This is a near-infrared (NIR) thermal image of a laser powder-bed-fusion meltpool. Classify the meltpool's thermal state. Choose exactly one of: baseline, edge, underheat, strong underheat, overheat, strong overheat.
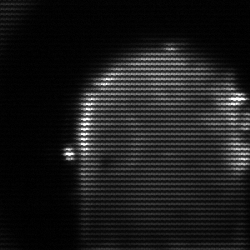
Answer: baseline